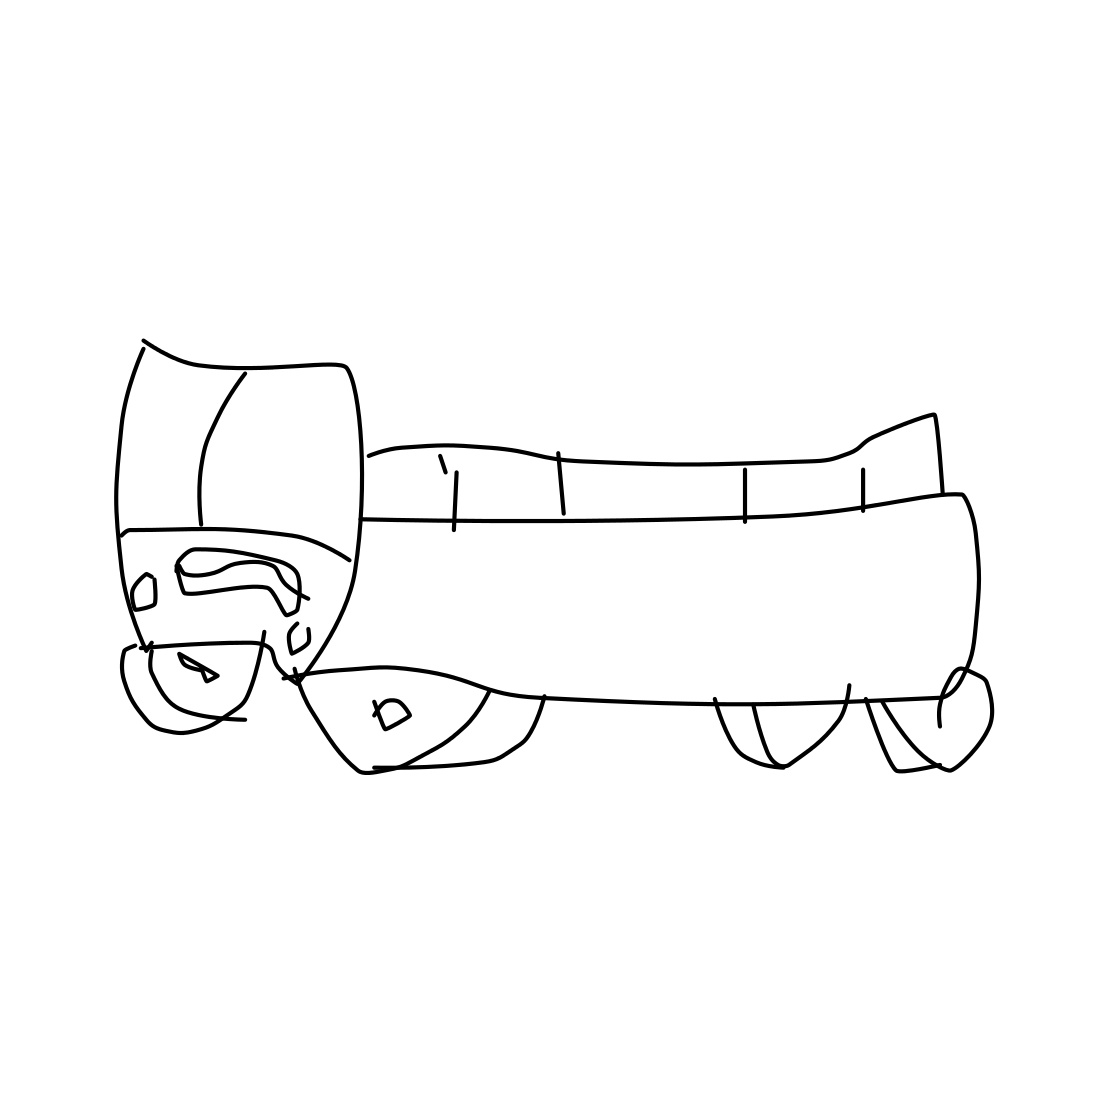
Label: pickup truck